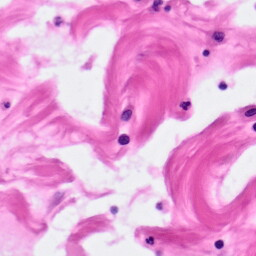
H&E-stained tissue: Pancreatic